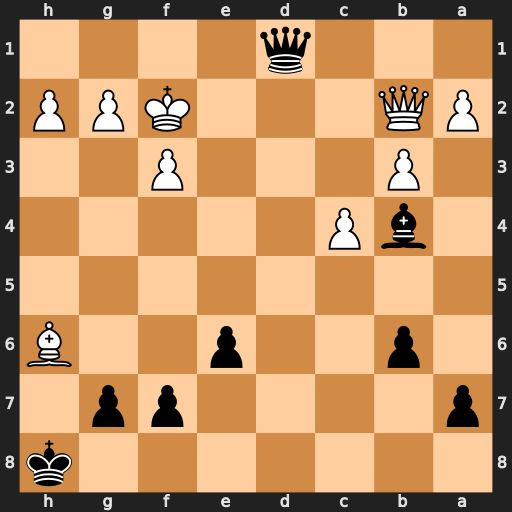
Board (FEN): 7k/p4pp1/1p2p2B/8/1bP5/1P3P2/PQ3KPP/3q4
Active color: b
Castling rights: -
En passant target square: -
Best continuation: Qe1#